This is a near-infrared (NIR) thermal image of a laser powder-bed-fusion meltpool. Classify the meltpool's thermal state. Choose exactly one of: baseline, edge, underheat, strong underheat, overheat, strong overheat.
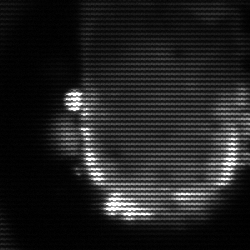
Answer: baseline